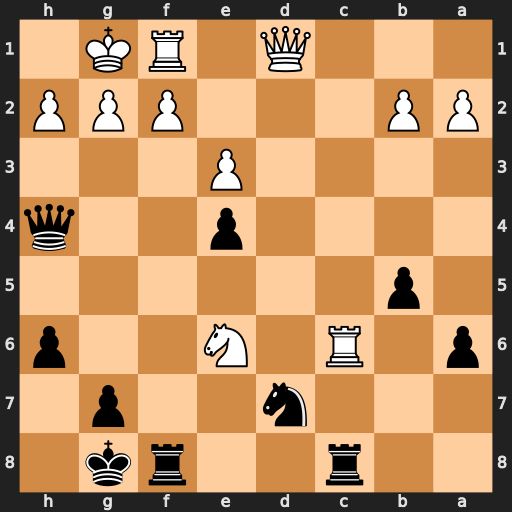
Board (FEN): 2r2rk1/3n2p1/p1R1N2p/1p6/4p2q/4P3/PP3PPP/3Q1RK1
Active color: b
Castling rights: -
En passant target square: -
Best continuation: Rxc6 Nxf8 Nxf8 Qd5+ Re6